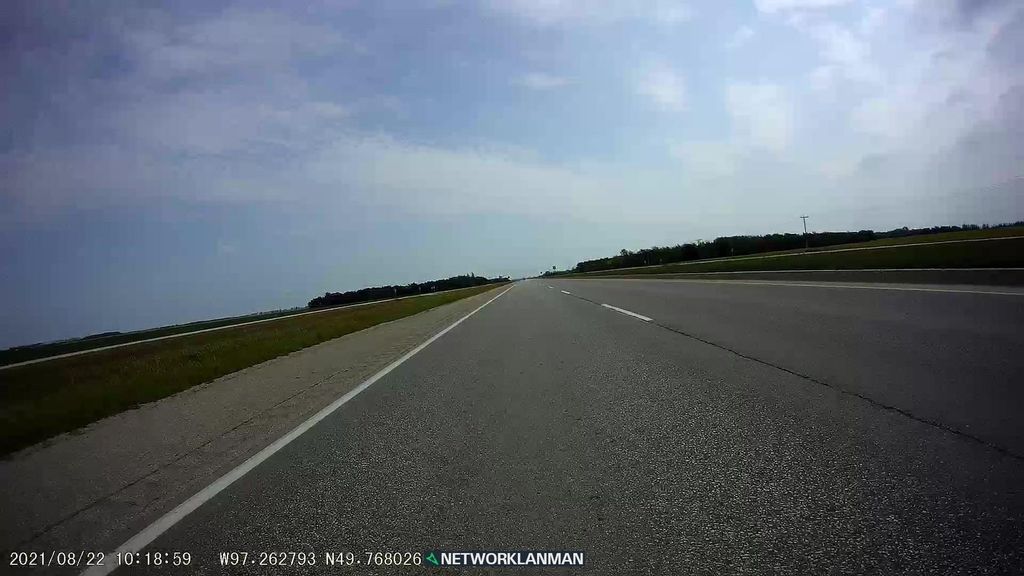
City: winnipeg